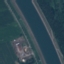
Land use / land cover class: River